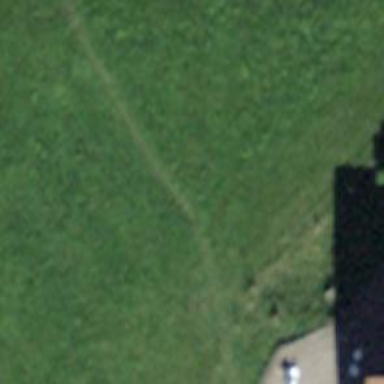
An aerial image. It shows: Path covered with grass.